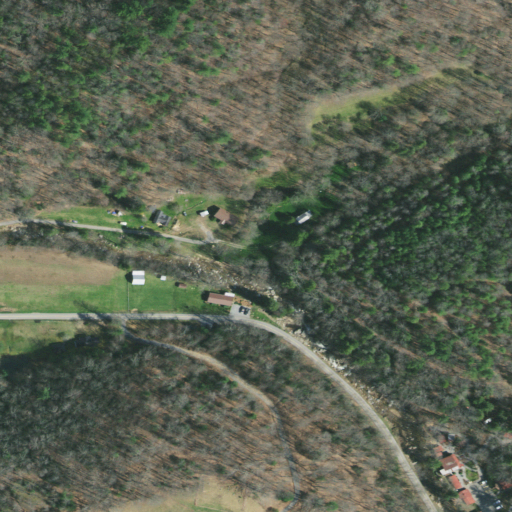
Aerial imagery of valley in Tennessee named Loss Hollow containing deciduous forest, mixed forest, open development, pasture, evergreen forest, and low intensity development